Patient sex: F
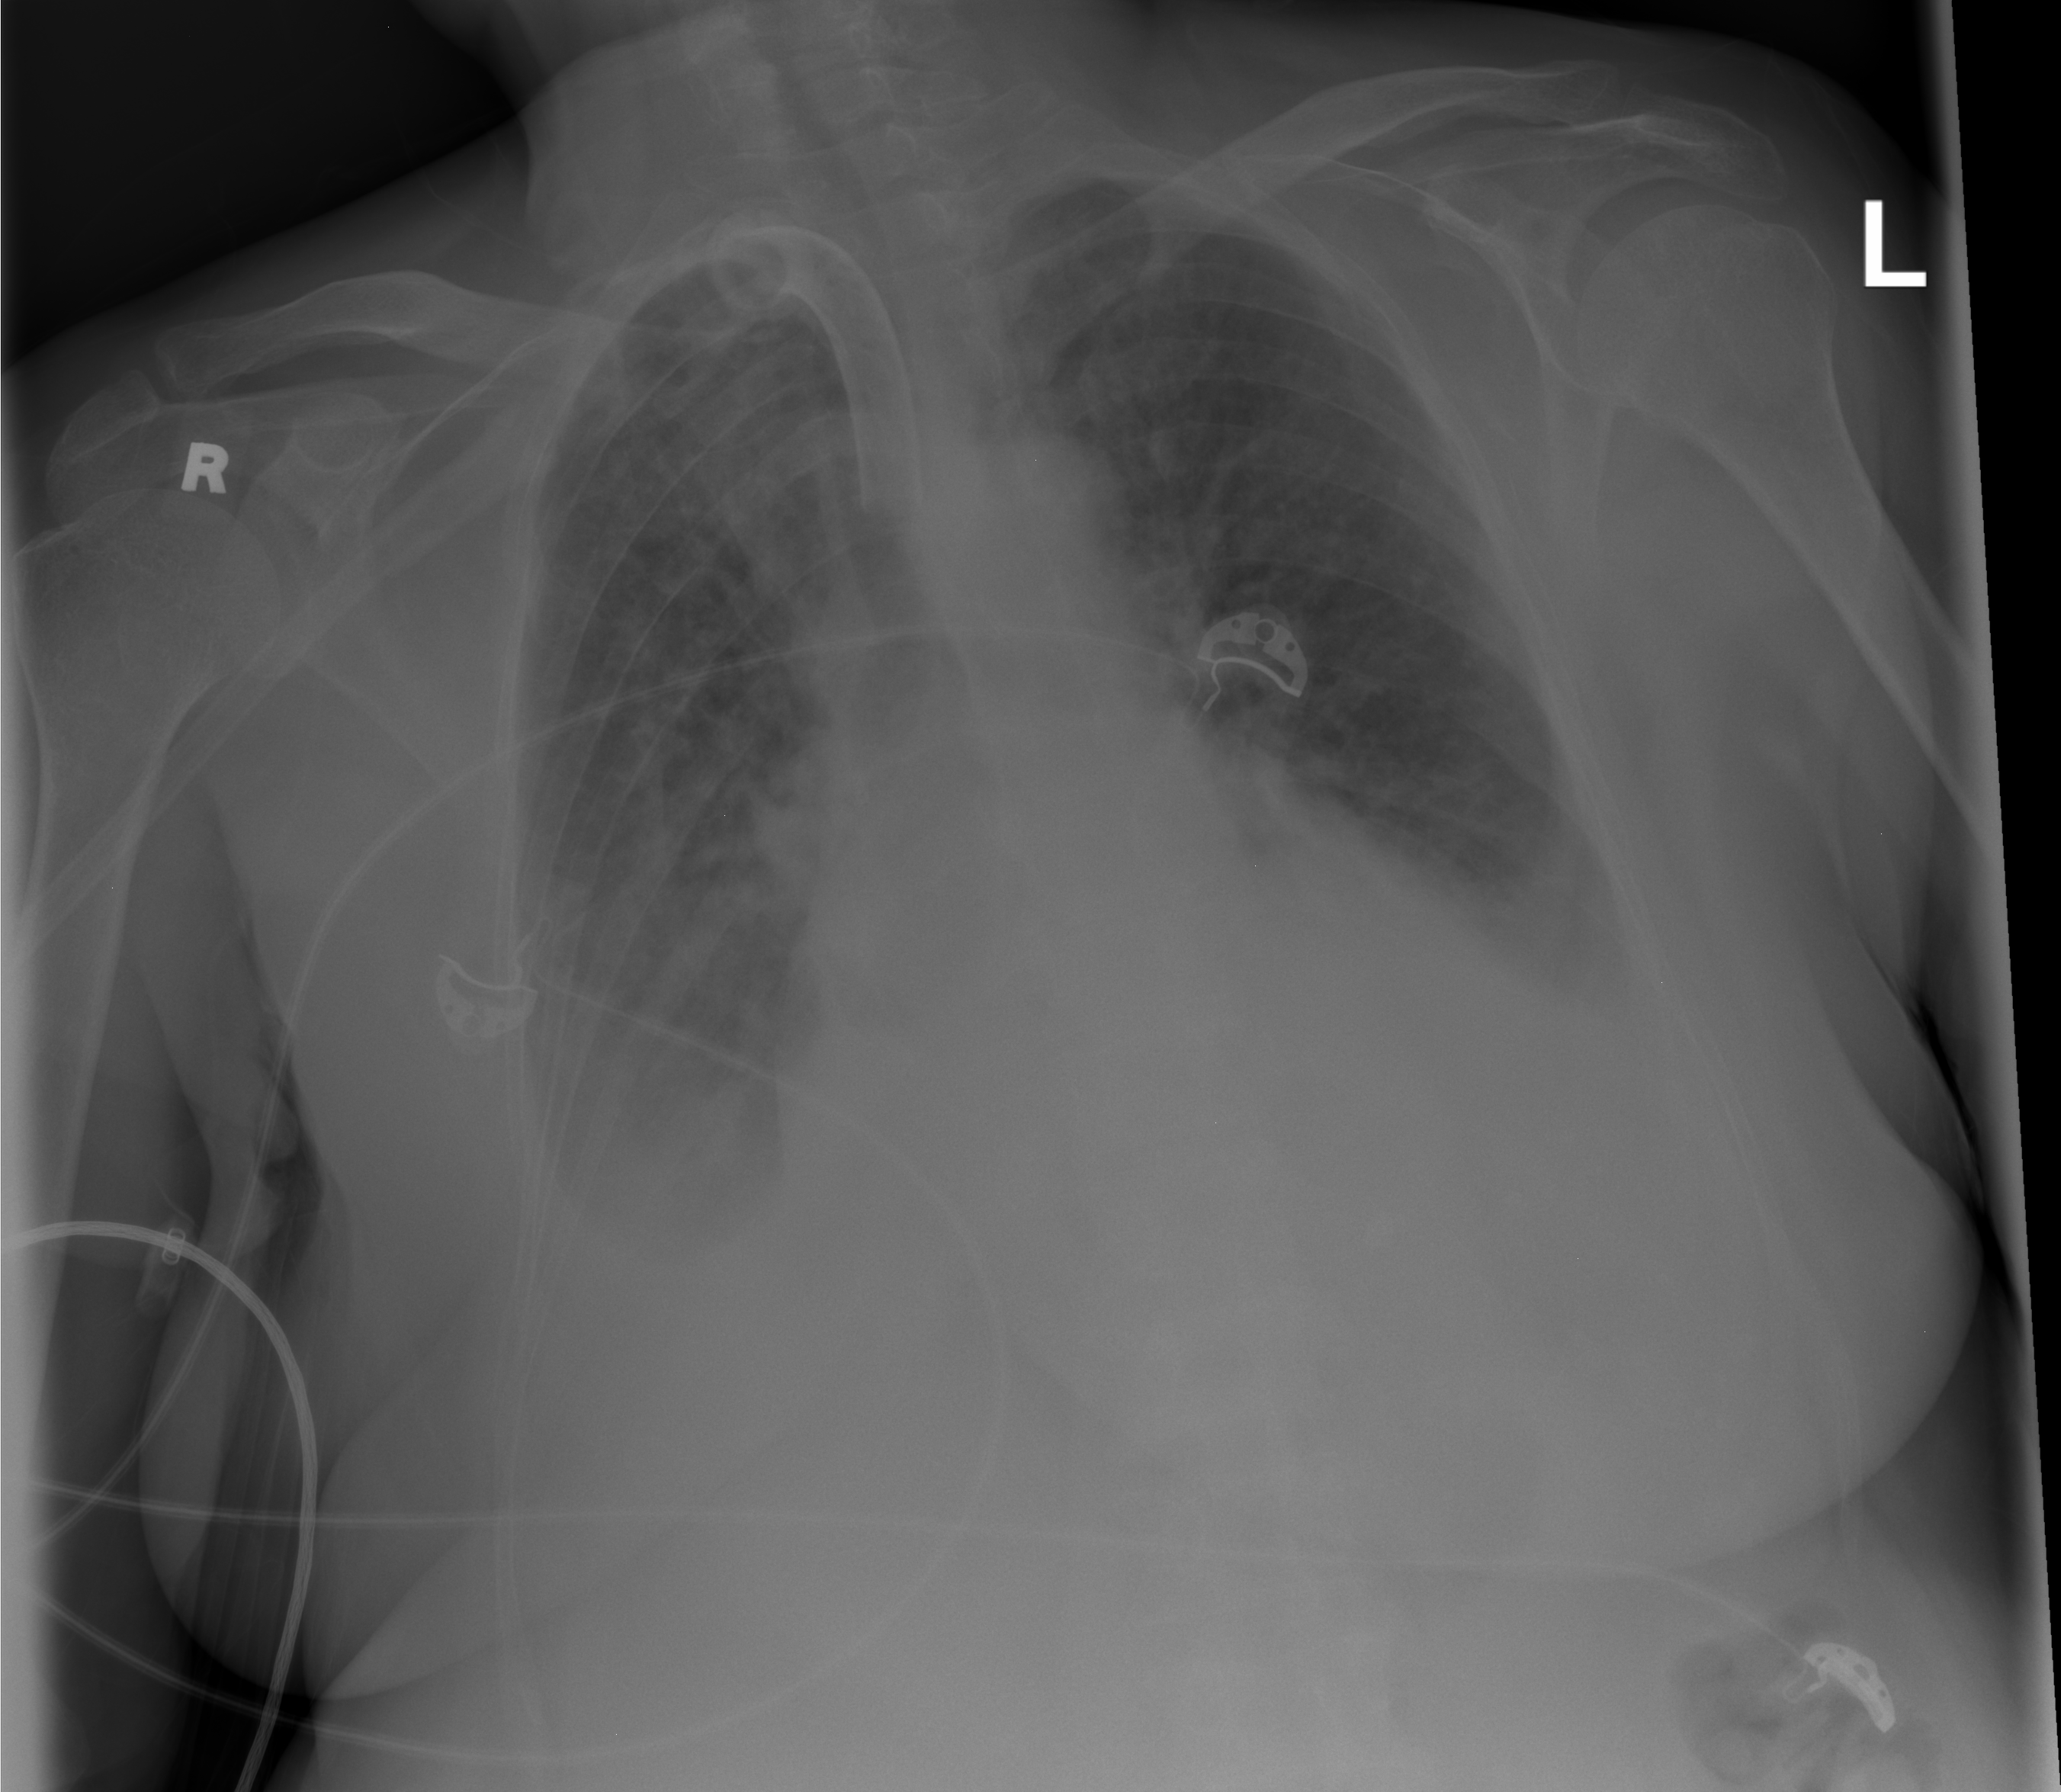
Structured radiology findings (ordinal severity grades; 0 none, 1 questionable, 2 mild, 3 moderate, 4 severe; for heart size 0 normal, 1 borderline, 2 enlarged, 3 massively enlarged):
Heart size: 2
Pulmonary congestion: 2
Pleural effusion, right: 2
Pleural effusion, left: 2
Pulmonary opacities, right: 2
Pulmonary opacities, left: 0
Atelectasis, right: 2
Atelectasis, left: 2